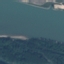
Land use / land cover class: River